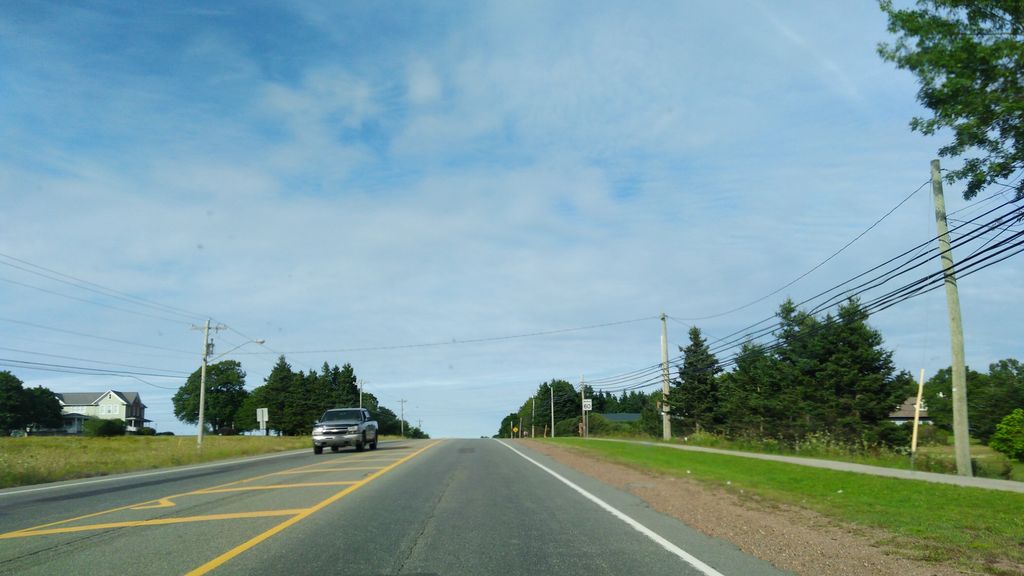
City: charlottetown